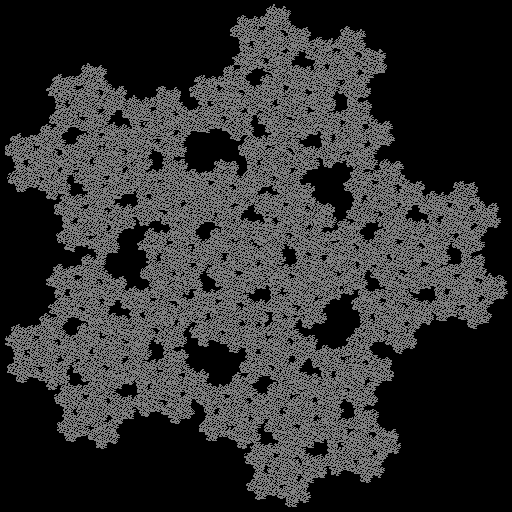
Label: mcWorter_pedigree